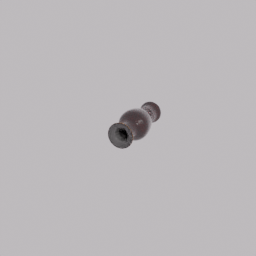
Label: decoration